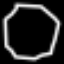
Label: octagon